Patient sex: M
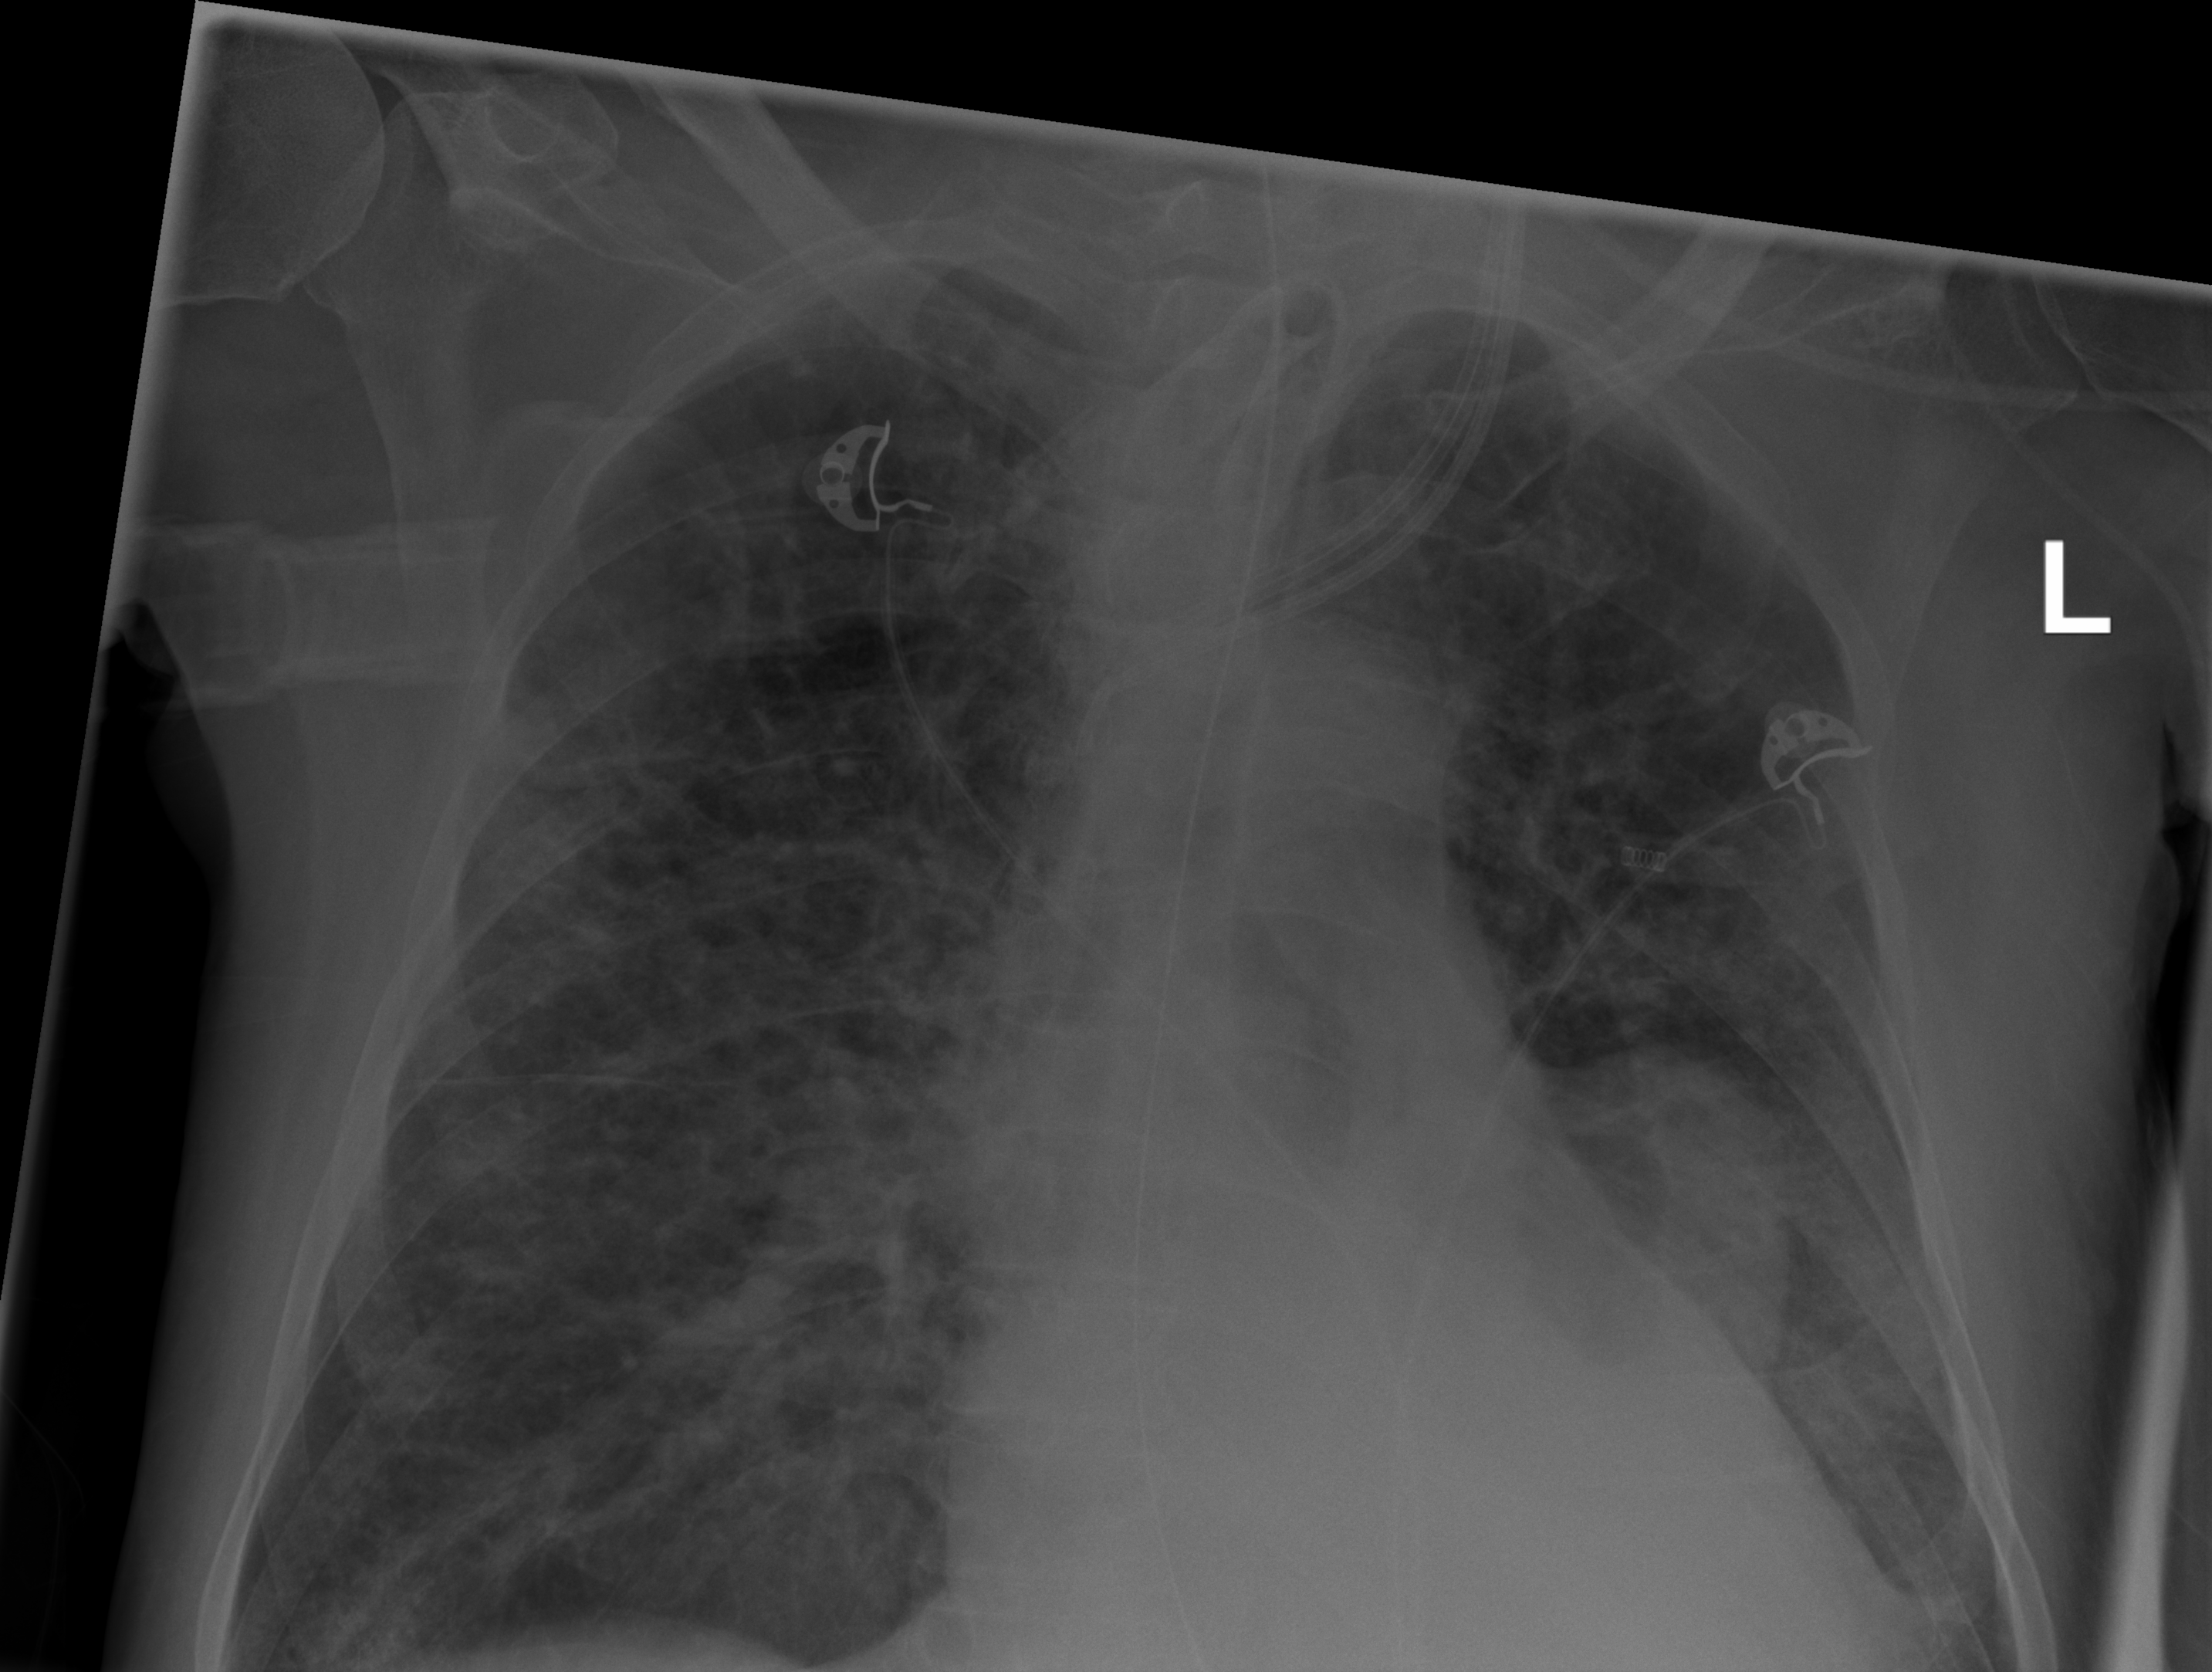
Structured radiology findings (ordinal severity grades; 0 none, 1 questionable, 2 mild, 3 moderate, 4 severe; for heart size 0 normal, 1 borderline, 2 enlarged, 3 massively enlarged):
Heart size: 1
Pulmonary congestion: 1
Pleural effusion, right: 0
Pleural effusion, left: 2
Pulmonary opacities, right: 3
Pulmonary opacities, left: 2
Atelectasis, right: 2
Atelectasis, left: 2